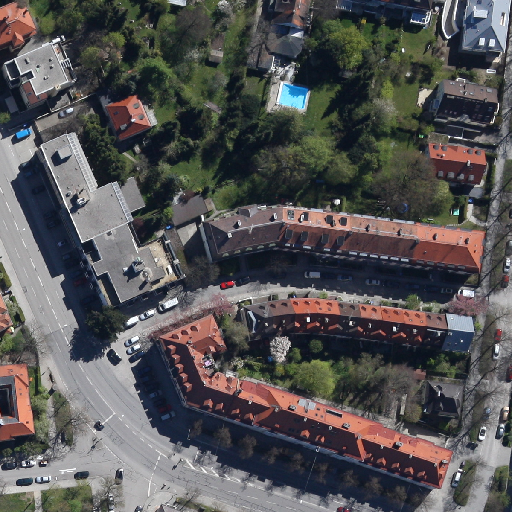
Referring expression: car in the parking area